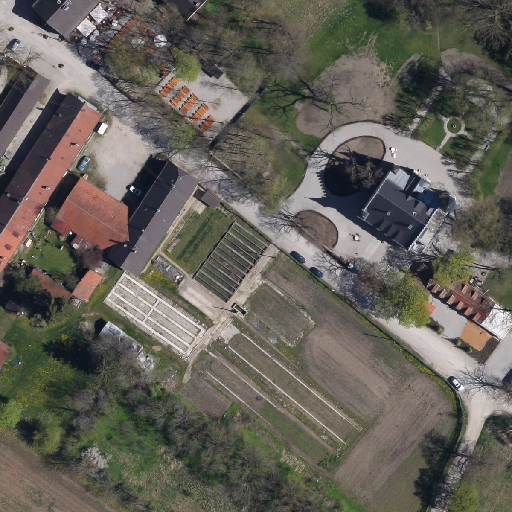
Referring expression: vehicle